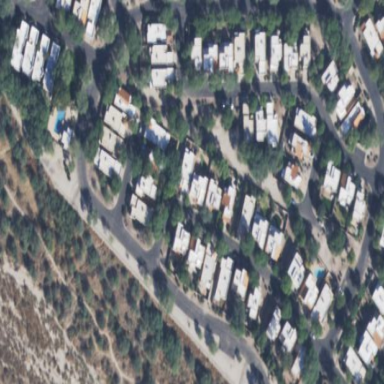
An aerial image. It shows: Residential area.